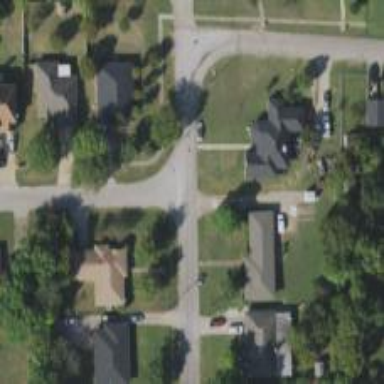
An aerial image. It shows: Residential road.